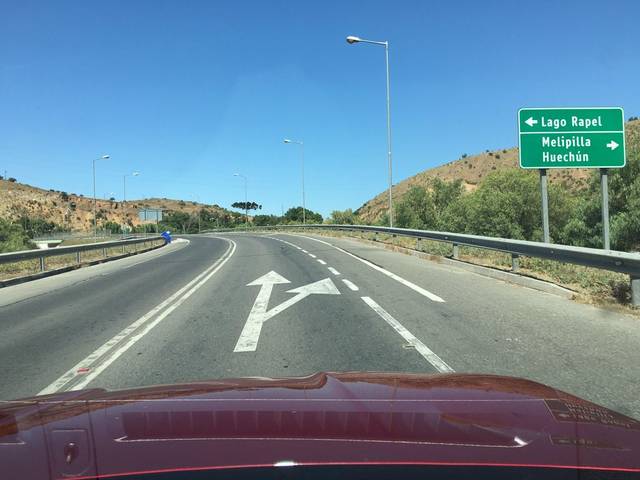
Region: Chile
Coordinates: -33.709, -71.213